Aerial crown-view tile of a tropical tree (Barro Colorado Island, Panama), acquired 20240716:
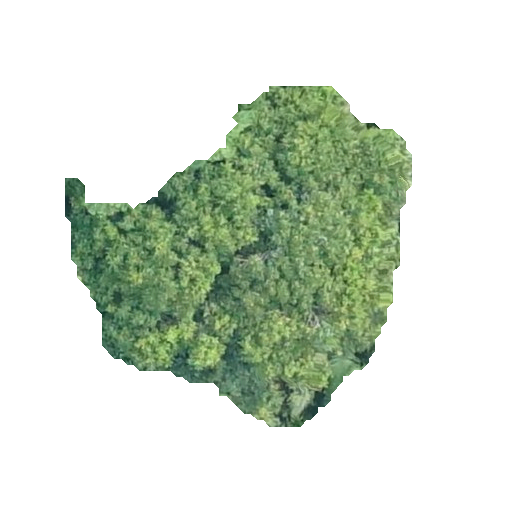
Species: Protium stevensonii
GBIF accepted scientific name: Tetragastris panamensis
Crown area: 118.779 m²